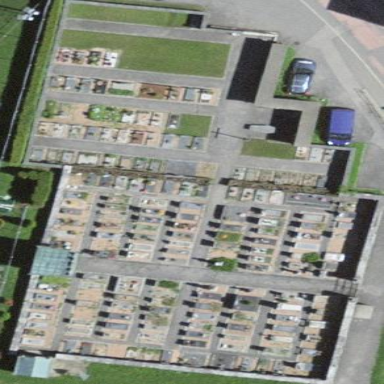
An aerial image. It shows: Cemetery.